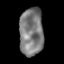
Tissue: lung
Cell type: T cells
Senescence score: 0.1982
Nuclear area (px): 1118
Mean DAPI intensity: 124.187